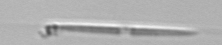
Label: pennate_Pseudo-nitzschia